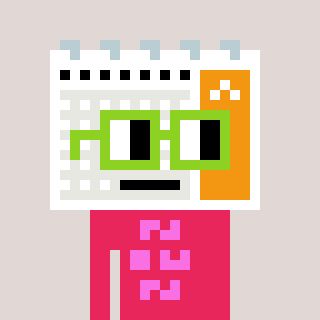
a pixel art character with square light green glasses, a calendar-shaped head and a redpinkish-colored body on a warm background